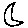
Label: moon